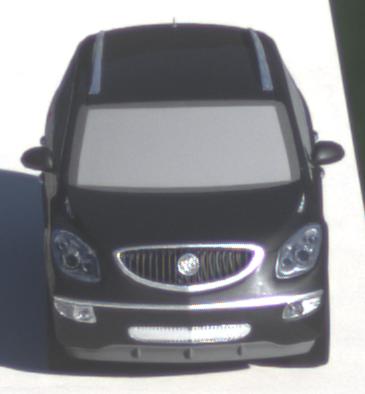
Make: Buick
Model: Enclave
Detailed model: GMT967
Model produced from: 2007
Model produced until: 2017
Doors: 5
Color: black
Road condition: dry road
Daytime: sunrise or sunset
Contrast: medium contrast